Question: I have a large csv file, which is a log of caller data.
An example of my file:
'''
CompanyName High Priority QualityIssue
Customer1 Yes User
Customer1 Yes User
Customer2 No User
Customer3 No Equipment
Customer1 No Neither
Customer3 No User
Customer3 Yes User
Customer3 Yes Equipment
Customer4 No User
'''
My code can currently sort the data so I can get the top caller.
However, what I need next is to find for that caller the count of their types of calls. Then format a csv like below:
'''
Top Calling Customers, Equipment, User, Neither,
Customer 3, 2, 2, 0,
Customer 1, 0, 2, 1,
Customer 2, 0, 1, 0,
Customer 4, 0, 1, 0,
'''
I've tried all sorts of combinations of groupby, Counters, and loops but I cannot for the life of me get past the first column.
Here is the code I have to sort the Top Calling Customers:
'''
data = pandas.read_csv('Copy of HEAT Data.csv', delimiter =',')
TopCustomerCallers = data['CompanyName'].value_counts()
'''
However, the original issue remains, I have to now use the TopCustomerCallers to count up the QualityIssue and sort it. Hope this question makes sense.
edit: took out an example file with completely irrelevant information in it and added a new example. Also took out previous 70 lines of code and replaced with a two liner that I figured out after asking the question.
Edit: More example data. Real data is over 5000 rows long and goes to column AA but I'm only interested in frequency of customer and their types of calls.

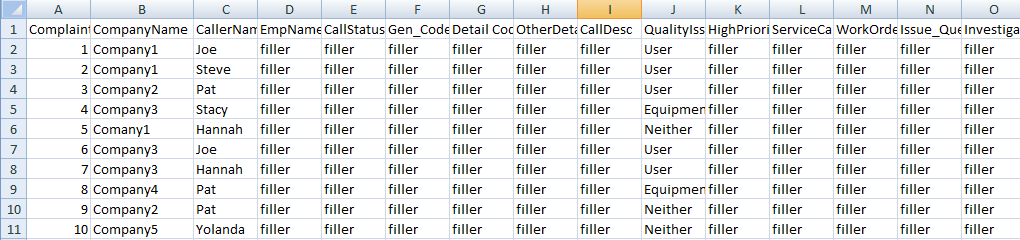
Answer: I can get the data sorted using:
'''
import csv
import pandas
from collections import Counter
from collections import defaultdict, Counter
data = pandas.read_csv(filename.csv', delimiter =',')
byqualityissue = data.groupby(["CompanyName","QualityIssue"]).size()
'''
But not in the format I want, and then it's not sorting by the top number of callers.